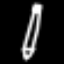
Label: pencil